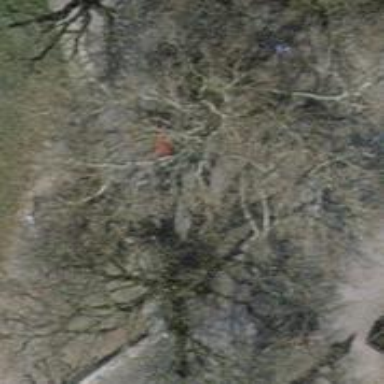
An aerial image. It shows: Red bench.